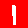
Digit: 1